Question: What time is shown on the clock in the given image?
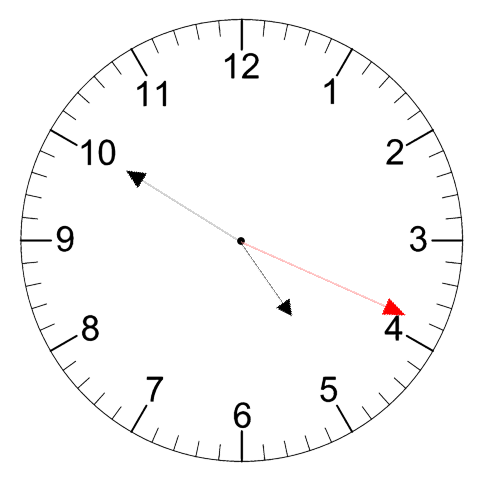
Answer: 04:50:19